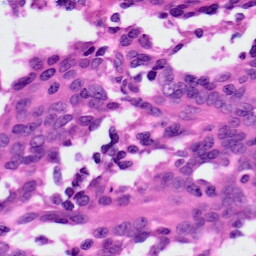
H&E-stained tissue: Ovarian